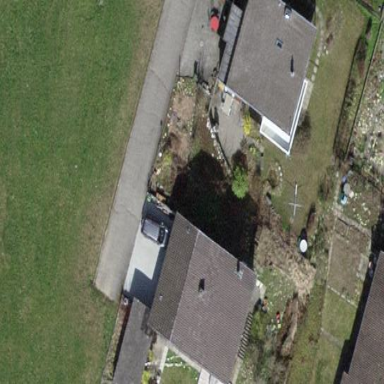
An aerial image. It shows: Detached building.